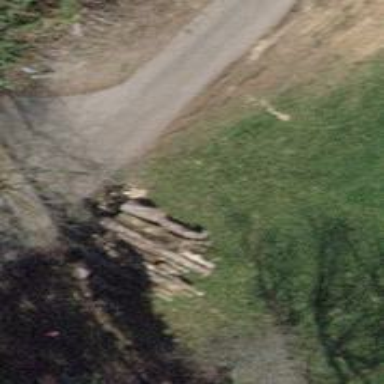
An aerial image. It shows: Bench for seating.